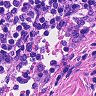
Metastatic tissue present: no